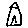
Label: house